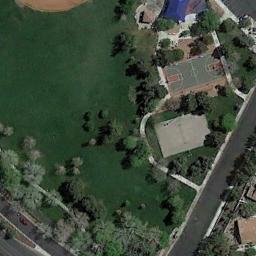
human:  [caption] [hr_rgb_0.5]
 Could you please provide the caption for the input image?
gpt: The rough facilities and the basketball court surrounded by the trees are beside the lawn .

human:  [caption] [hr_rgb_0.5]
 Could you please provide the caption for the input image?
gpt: There is a basketball court surrounded by many trees next to the grass .

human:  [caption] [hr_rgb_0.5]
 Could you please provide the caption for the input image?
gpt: There is a basketball court beside the road .

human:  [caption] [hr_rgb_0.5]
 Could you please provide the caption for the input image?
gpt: A basketball court next to a baseball diamond and some trees beside .

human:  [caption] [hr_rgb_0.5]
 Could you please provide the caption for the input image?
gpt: An open space is next to the basketball court .